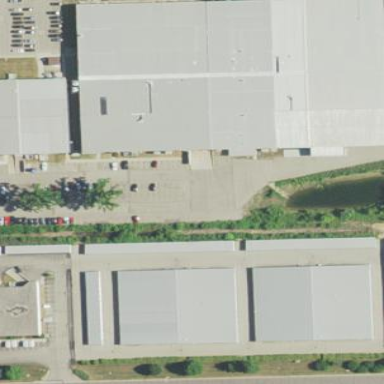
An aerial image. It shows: Plant building.